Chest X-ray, PA view. Patient: 30 years old, sex M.
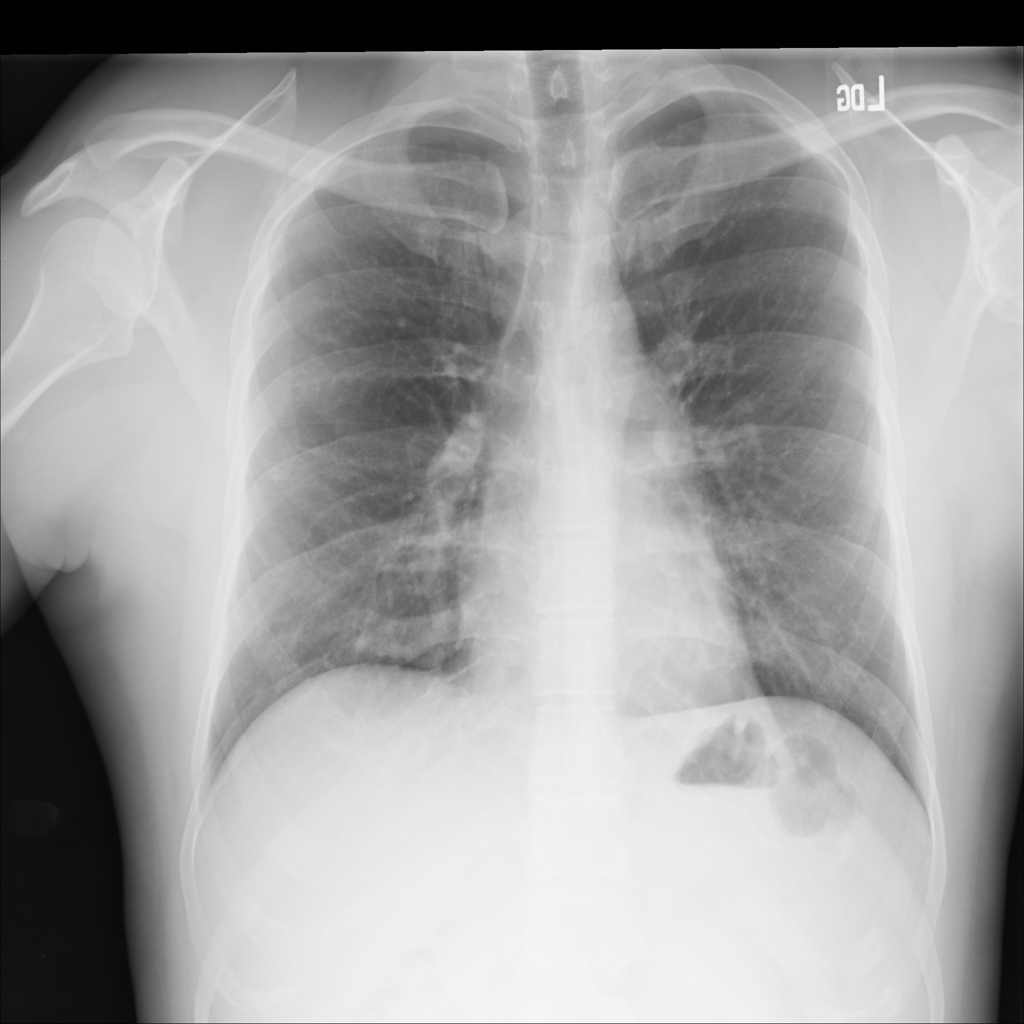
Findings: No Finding